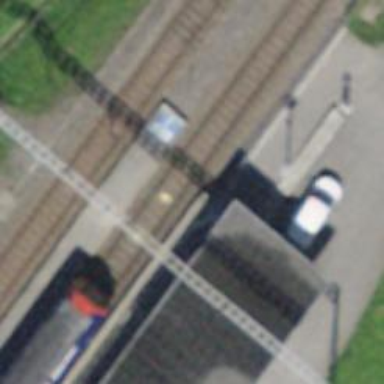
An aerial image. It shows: Railway milestone.